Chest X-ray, AP view. Patient: 34 years old, sex M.
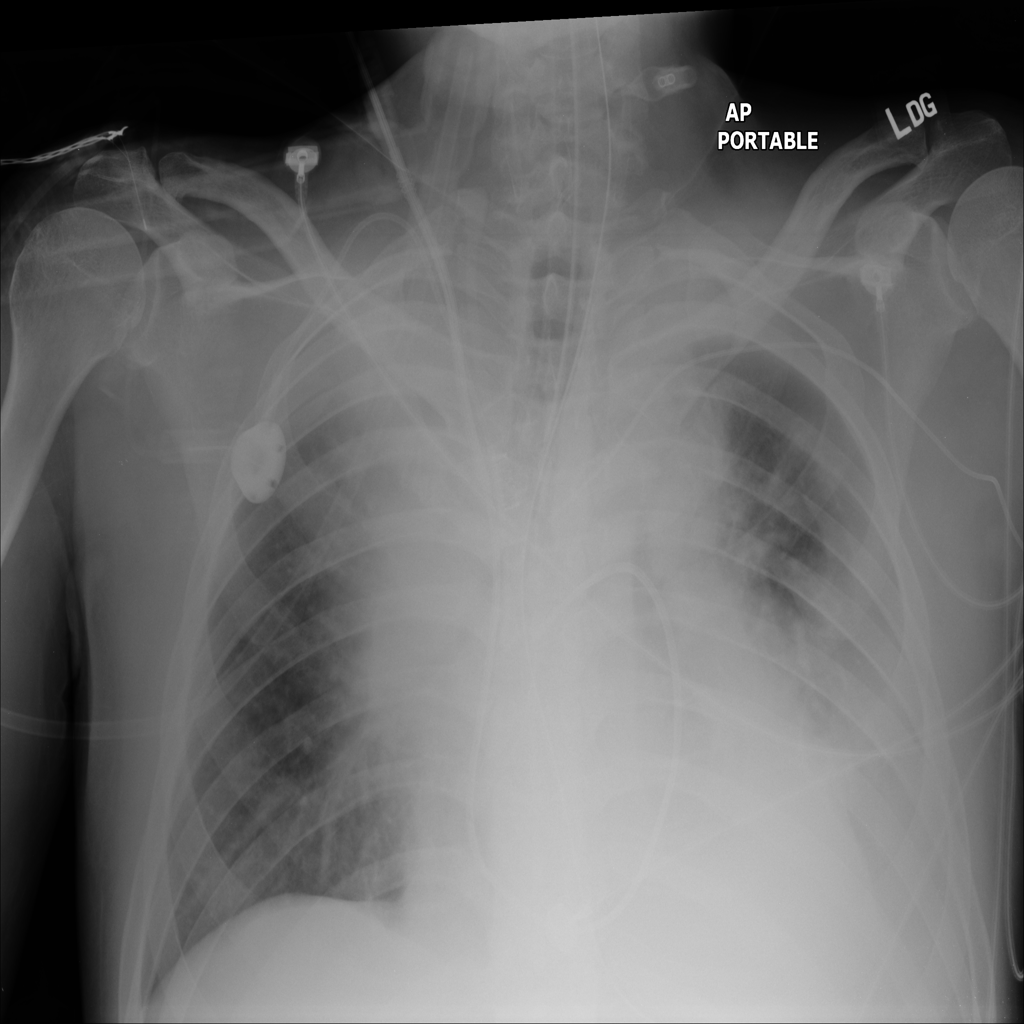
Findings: Consolidation, Effusion, Mass